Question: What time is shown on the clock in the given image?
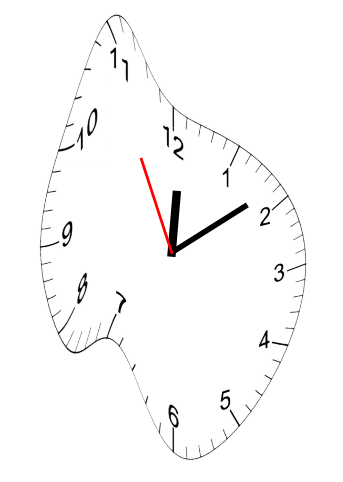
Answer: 12:08:55